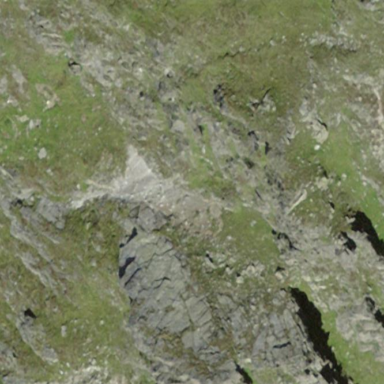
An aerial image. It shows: Landscape dominated by bare rock.